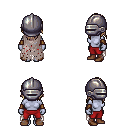
a pixel art fantasy rpg character, female body template, dark elf, purple skin, gray tattered cape, red pants, white blonde long hairstyle, metal helm, leather bracers, brown shoes, four views (front, back, left, right), 2x2 character sprite sheet, small pixel art, hard edges, no anti-aliasing